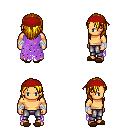
a pixel art fantasy rpg character, male body template, human, tanned skin, maroon tattered cape, metal pants, blonde long hairstyle, red bandana, white cloth bandages, brown slippers, four views (front, back, left, right), 2x2 character sprite sheet, small pixel art, hard edges, no anti-aliasing